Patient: sex M, age 61
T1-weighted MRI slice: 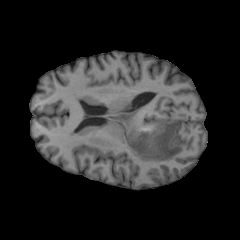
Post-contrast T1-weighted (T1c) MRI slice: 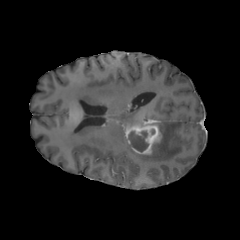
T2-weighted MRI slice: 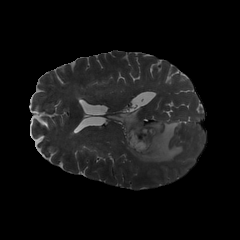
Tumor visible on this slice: yes
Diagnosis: Glioblastoma, IDH-wildtype
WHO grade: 4